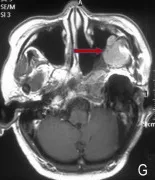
Changes of the pre- and post-operative meningioma. After. The second surgery, 2009-01.
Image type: radiology (mri)